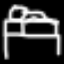
Label: bed